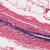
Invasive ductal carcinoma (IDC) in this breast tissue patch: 0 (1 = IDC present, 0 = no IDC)